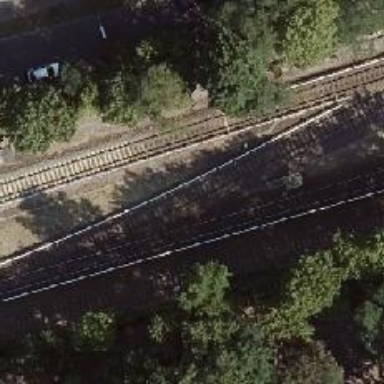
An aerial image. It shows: Electrified light rail railway.